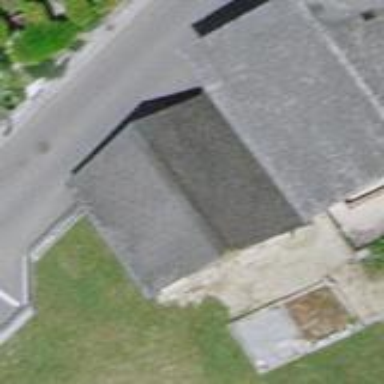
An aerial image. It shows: Barn.